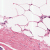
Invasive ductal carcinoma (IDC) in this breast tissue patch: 0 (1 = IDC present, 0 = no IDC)